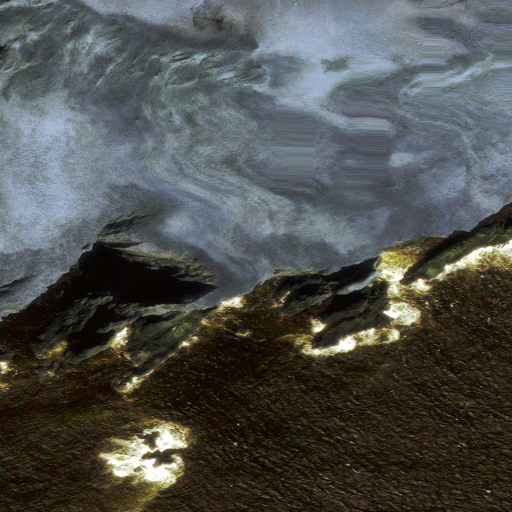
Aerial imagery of cape in Alaska named Nguugix Qmalgagix containing only unknown